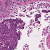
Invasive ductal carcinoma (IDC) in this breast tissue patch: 0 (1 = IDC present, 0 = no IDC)